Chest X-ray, AP view. Patient: 65 years old, sex M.
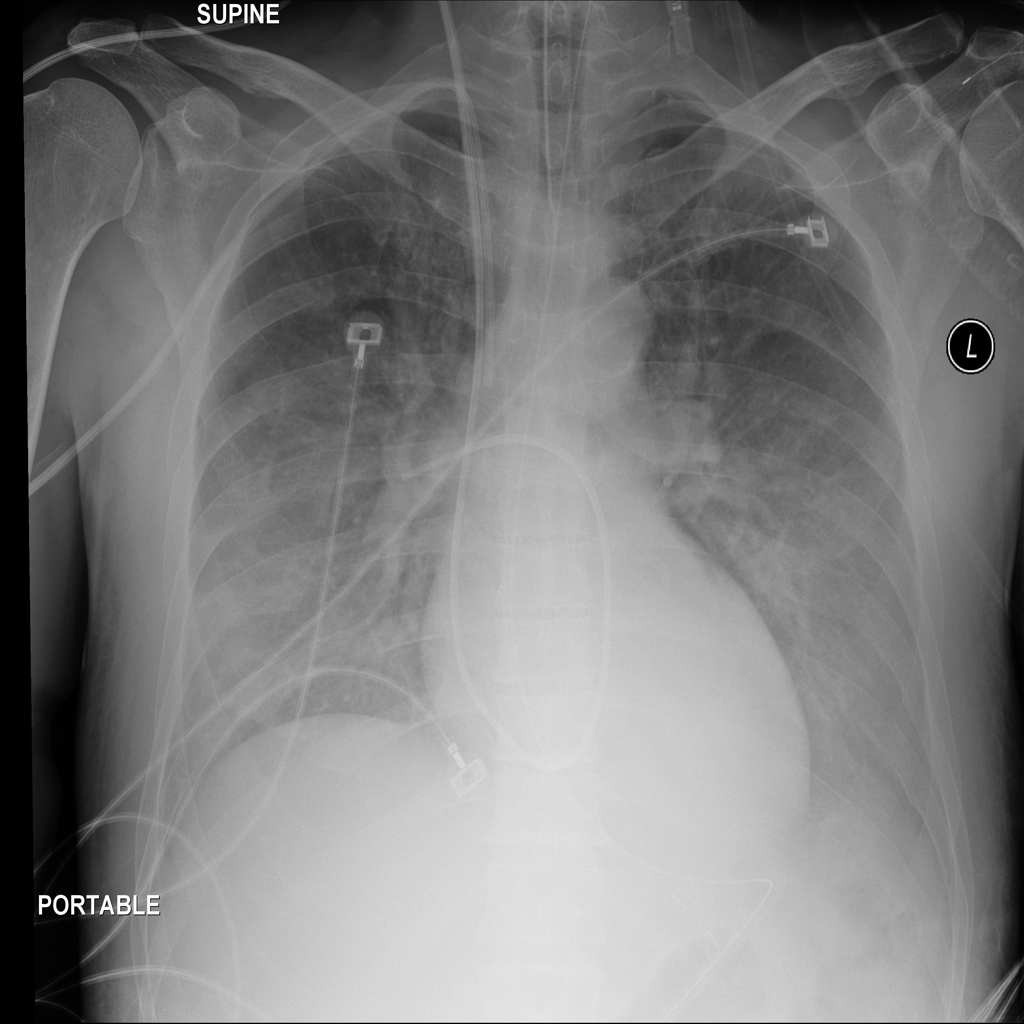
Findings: Atelectasis, Effusion, Infiltration